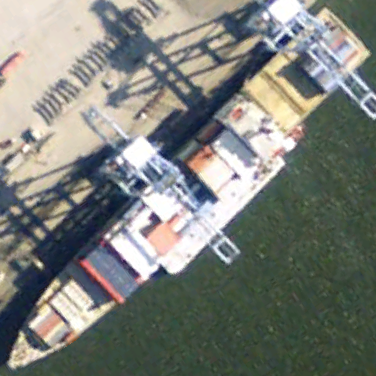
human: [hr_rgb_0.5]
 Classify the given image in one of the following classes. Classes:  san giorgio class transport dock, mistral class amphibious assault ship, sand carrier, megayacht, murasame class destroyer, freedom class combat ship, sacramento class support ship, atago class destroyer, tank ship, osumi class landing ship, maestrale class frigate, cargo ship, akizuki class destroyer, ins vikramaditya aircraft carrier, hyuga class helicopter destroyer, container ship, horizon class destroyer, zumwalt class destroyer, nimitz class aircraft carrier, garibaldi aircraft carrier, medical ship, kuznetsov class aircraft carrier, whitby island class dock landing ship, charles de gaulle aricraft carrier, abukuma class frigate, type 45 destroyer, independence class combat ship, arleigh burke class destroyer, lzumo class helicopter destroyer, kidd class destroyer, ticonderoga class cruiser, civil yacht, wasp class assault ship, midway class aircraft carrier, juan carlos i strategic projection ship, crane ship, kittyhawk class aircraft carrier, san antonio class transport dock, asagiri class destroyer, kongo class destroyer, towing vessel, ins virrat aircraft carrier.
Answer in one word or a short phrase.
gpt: Container ship